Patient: sex F, age 51
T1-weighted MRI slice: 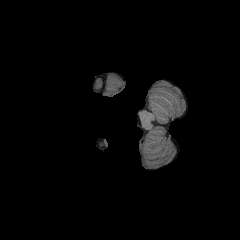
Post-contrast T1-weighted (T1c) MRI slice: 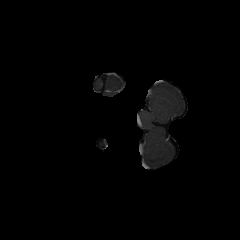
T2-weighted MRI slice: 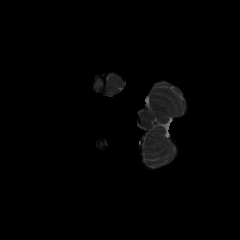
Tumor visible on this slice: no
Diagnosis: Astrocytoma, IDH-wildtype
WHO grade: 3